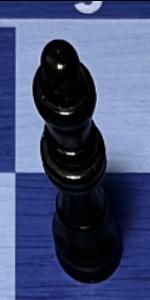
Label: Queen_Black